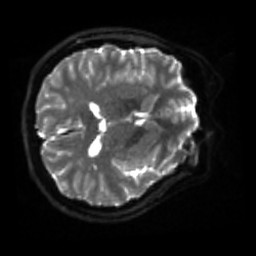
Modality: sbref
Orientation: axial
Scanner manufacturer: siemens
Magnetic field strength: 3 T
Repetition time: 4 s
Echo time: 0.0594 s